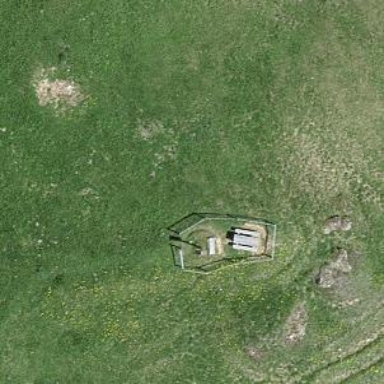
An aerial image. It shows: Picnic table located in leisure land area.